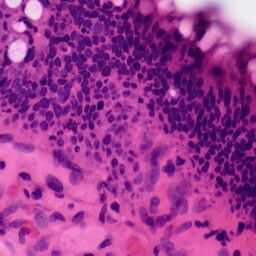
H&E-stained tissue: Colon